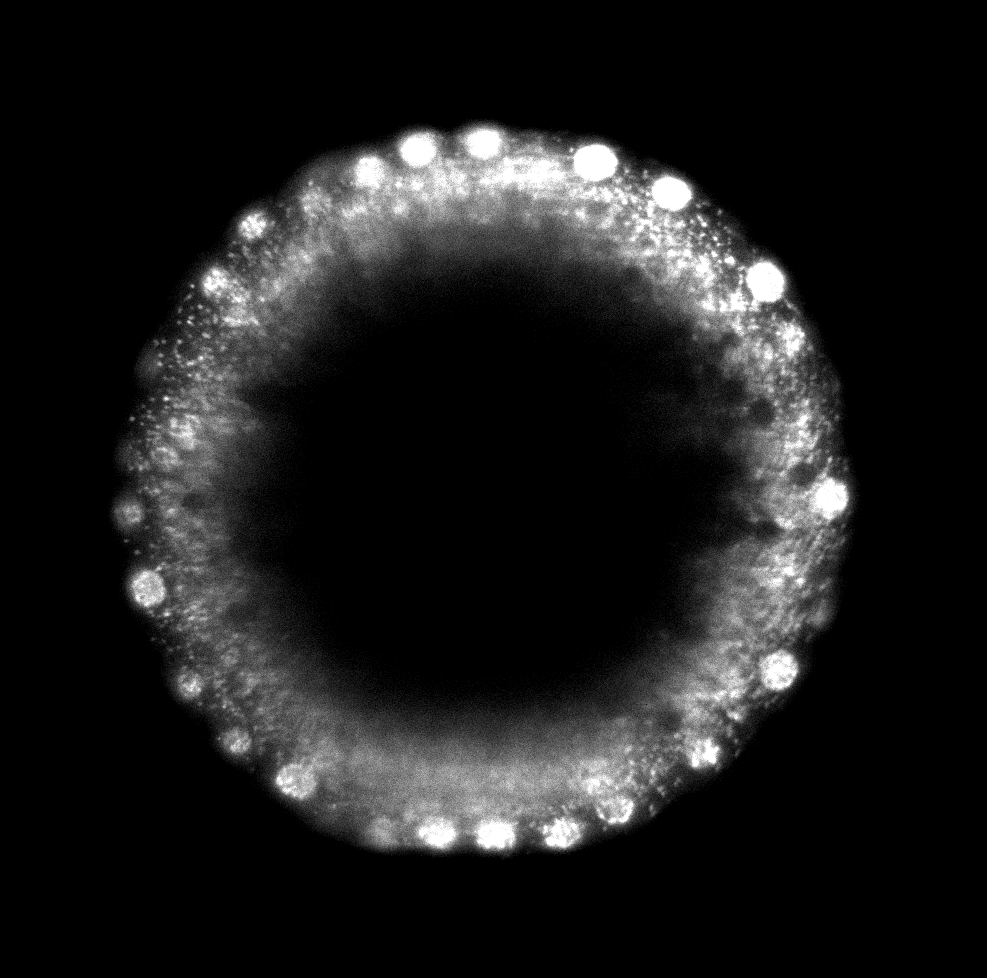
Sample: Drosophila_2
Volume: 200 slices, 978x987 pixels
Nuclei in middle slice: 33